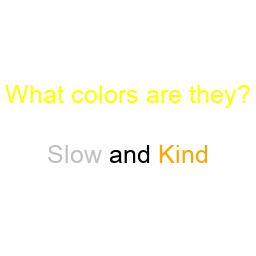
Color: silver, orange
Background color: white
Question text color: yellow